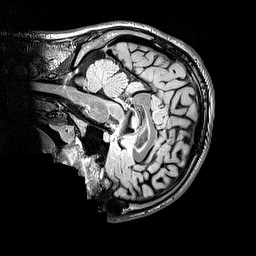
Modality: FLAIR
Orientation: sagittal
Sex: male
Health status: ill
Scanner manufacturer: siemens
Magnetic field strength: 3 T
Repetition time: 5 s
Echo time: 0.388 s